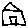
Label: house